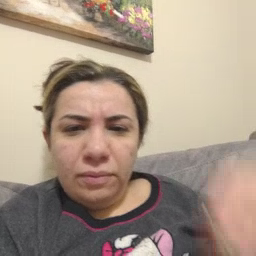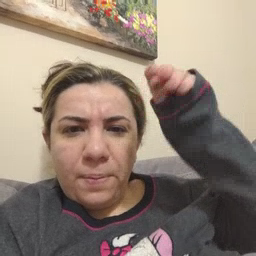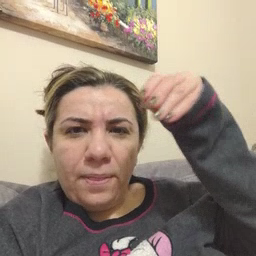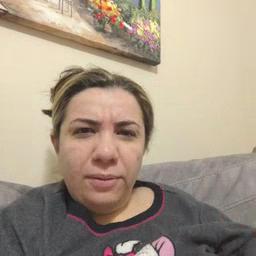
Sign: store